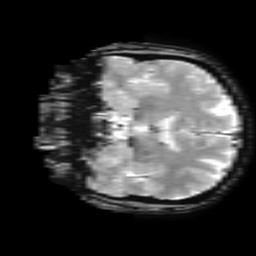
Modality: T2starw
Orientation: coronal
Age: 60
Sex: male
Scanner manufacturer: ge
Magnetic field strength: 3 T
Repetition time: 0.65 s
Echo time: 0.02 s